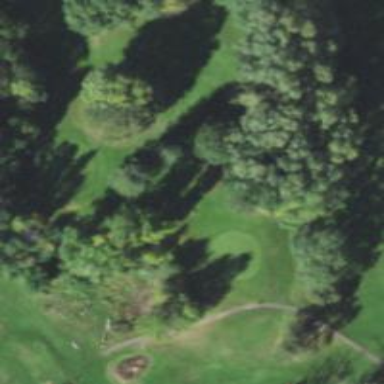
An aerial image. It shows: Golf hole.